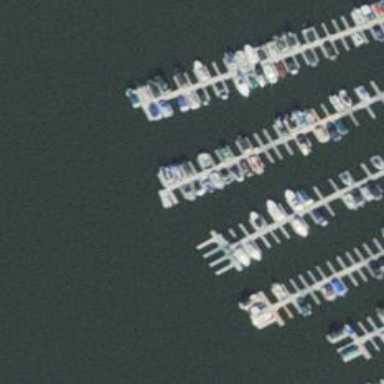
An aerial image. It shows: Man-made pier.